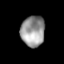
Tissue: lung
Cell type: Endothelial cells
Senescence score: 0.212
Nuclear area (px): 720
Mean DAPI intensity: 151.189